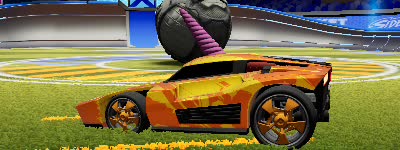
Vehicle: breakout